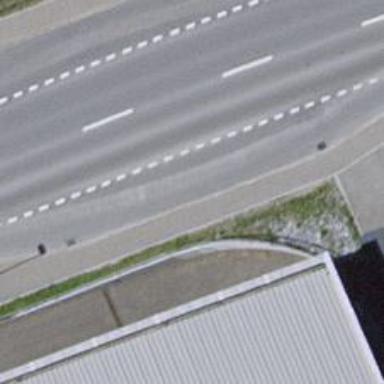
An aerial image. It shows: Bus stop with sheltered platform for public transport.